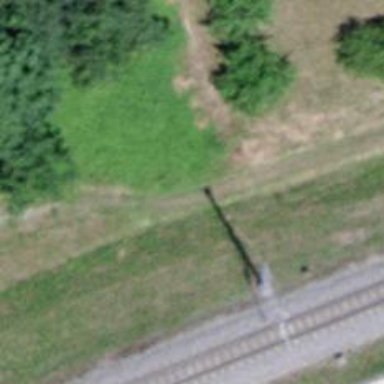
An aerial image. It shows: Track with grade 3 tracktype.